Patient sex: M
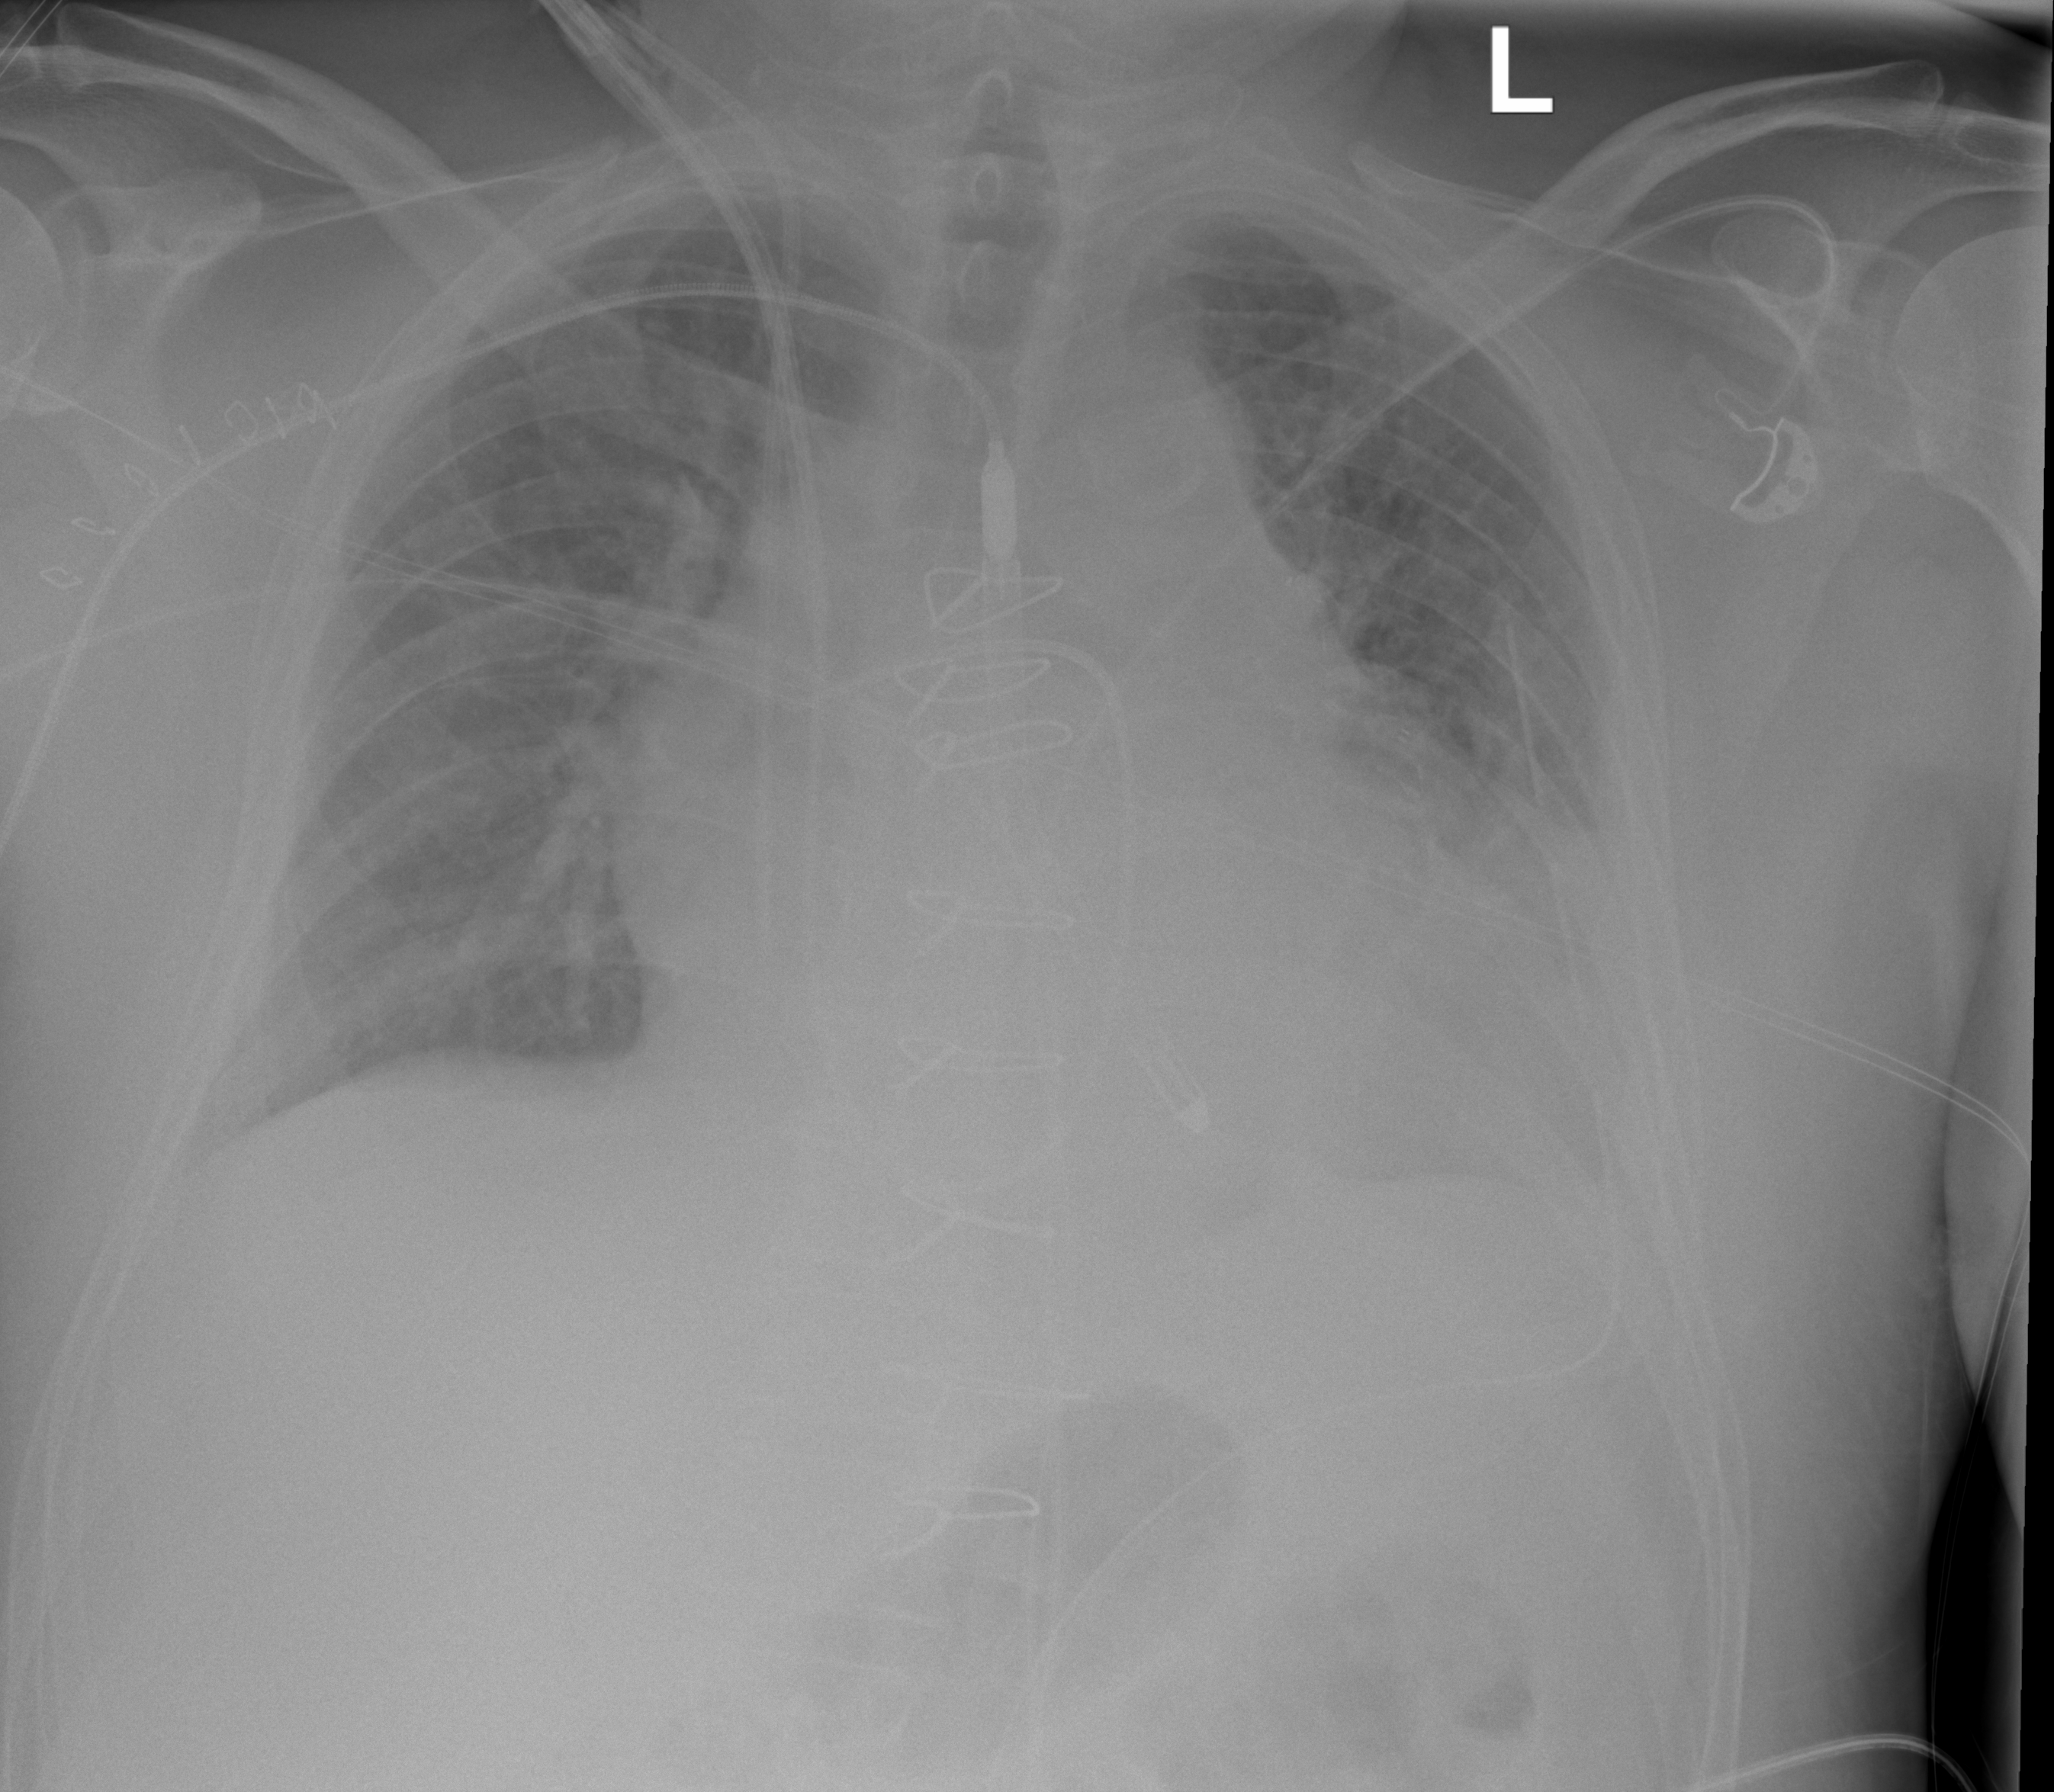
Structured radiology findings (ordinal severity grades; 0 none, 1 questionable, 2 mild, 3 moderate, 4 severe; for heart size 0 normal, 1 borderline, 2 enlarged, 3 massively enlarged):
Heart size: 3
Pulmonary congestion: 2
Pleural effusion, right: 2
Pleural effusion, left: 2
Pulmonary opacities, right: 2
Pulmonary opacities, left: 2
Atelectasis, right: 0
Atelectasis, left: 2